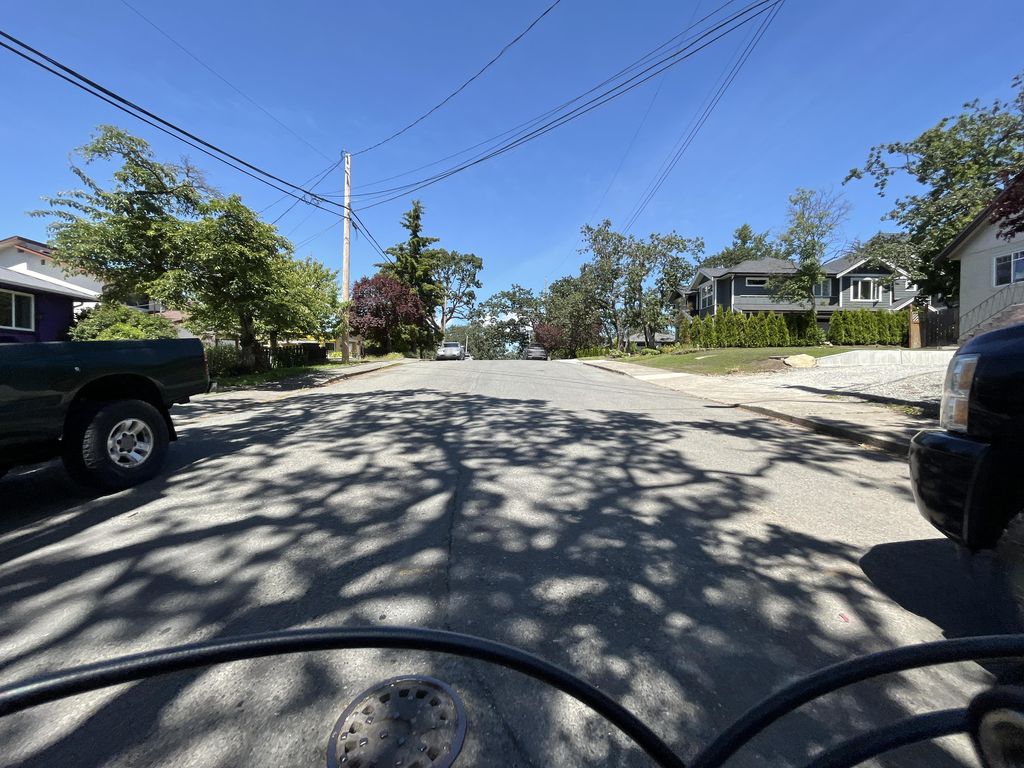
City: victoria